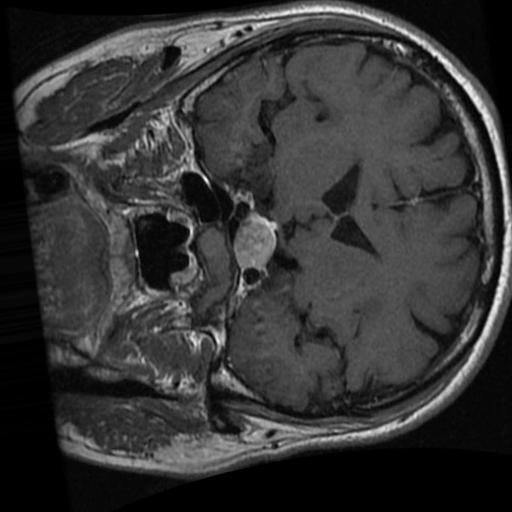
Label: brain_tumor